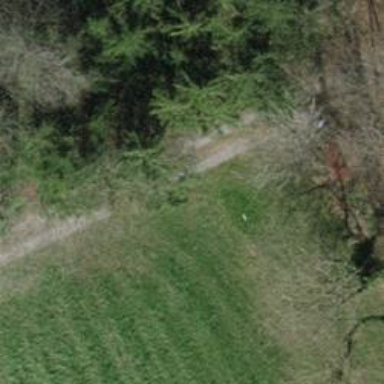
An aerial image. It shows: Red bench.